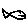
Label: fish